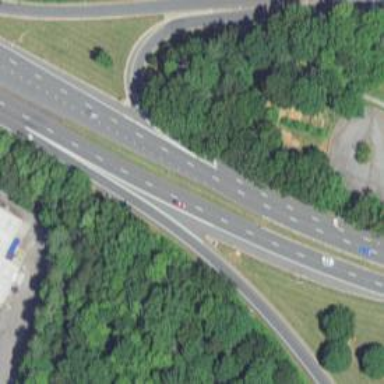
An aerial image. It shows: Primary link highway with asphalt surface.